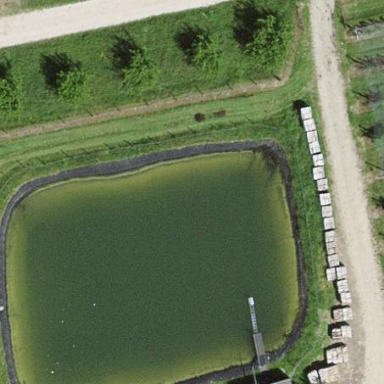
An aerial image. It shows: Pond with natural water.